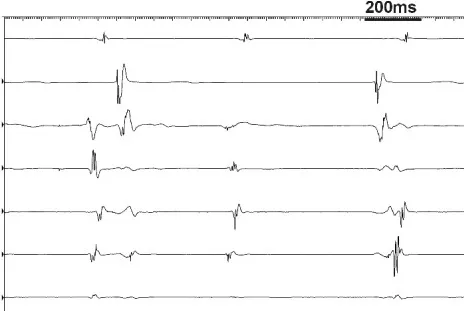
Intracardiac recordings during mapping at the slow pathway region in twin B. Junctional tachycardia with dissociated atrial and ventricular activity was observed on touch alone.
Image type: electrography (ekg)